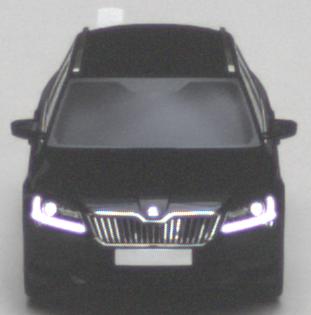
Make: Skoda
Model: Superb Combi 1.4 TSI
Detailed model: Superb (III) Combi
Model produced from: 2015/09
Model produced until: 2018/06
Doors: 5
Color: black
Road condition: dry road
Daytime: midday
Contrast: medium contrast